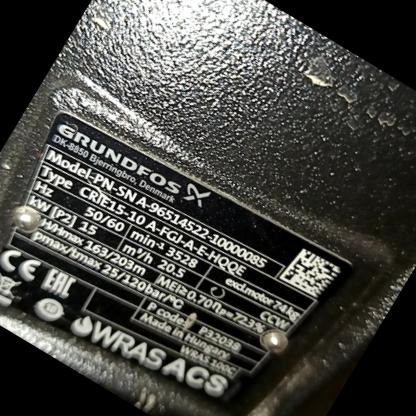
Klasa: tabliczka-znamionowa